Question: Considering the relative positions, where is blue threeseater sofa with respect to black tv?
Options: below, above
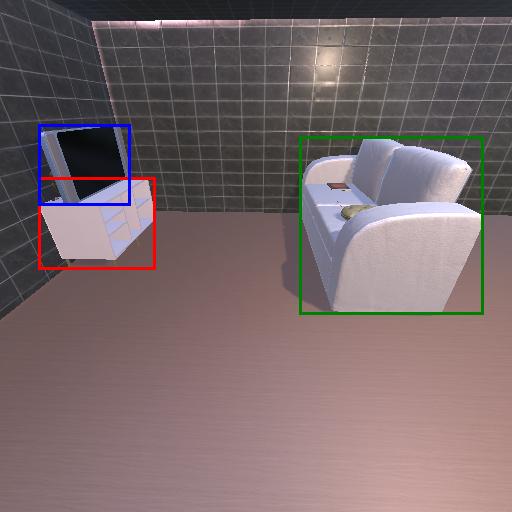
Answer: below